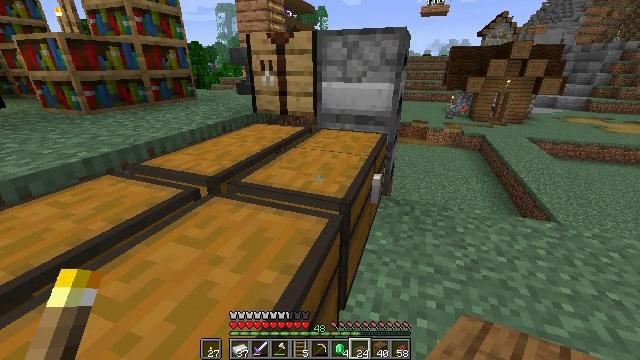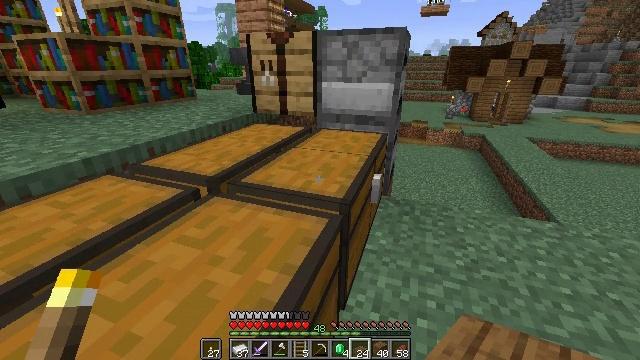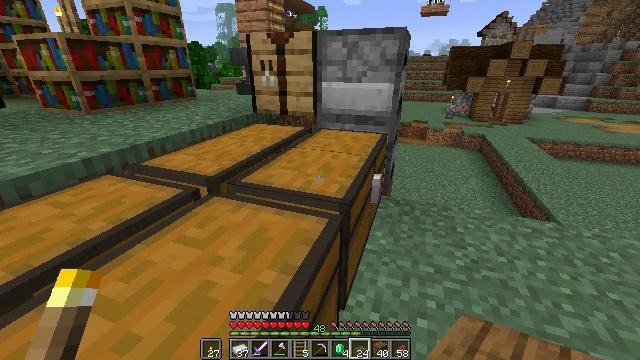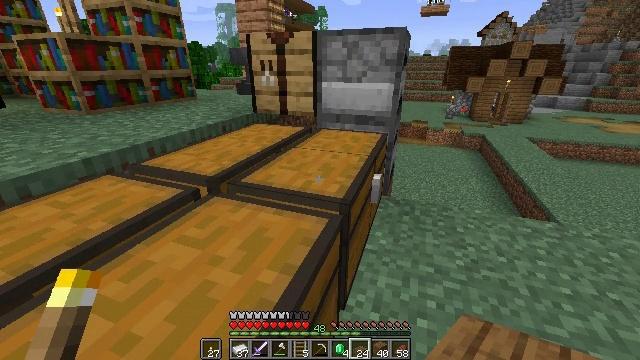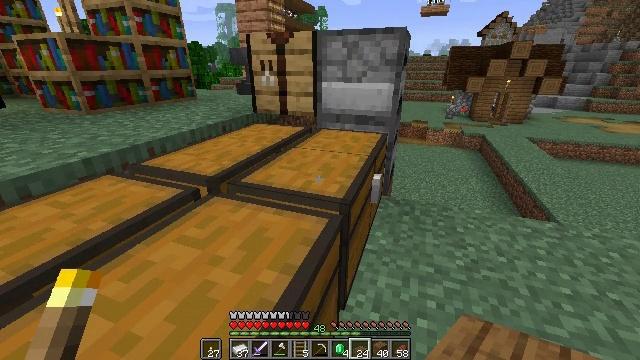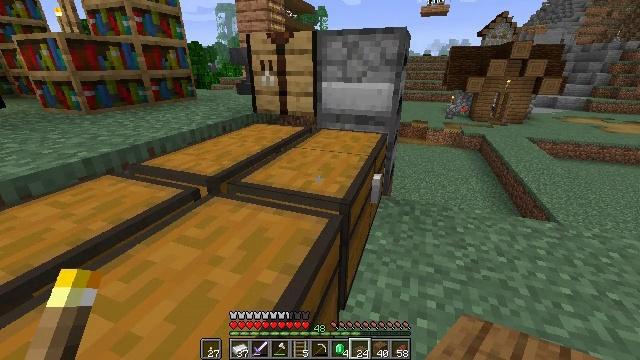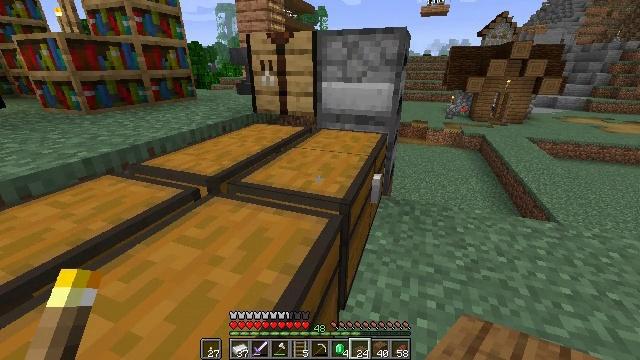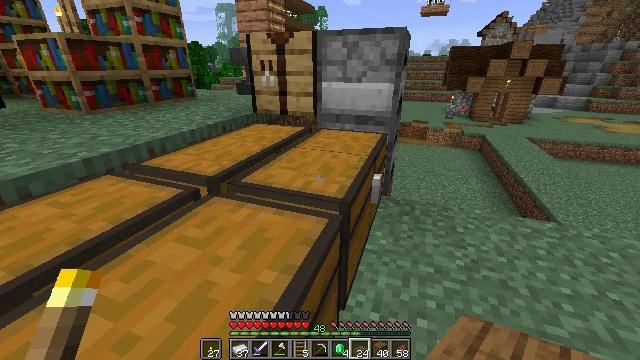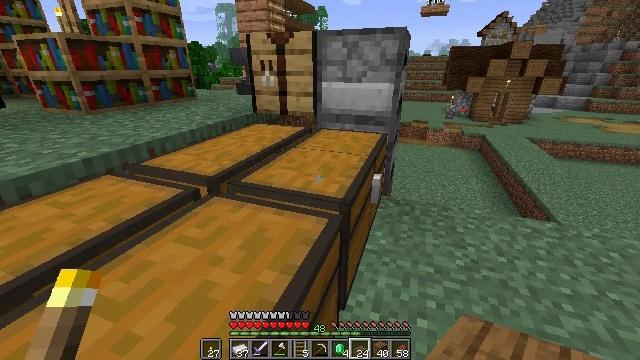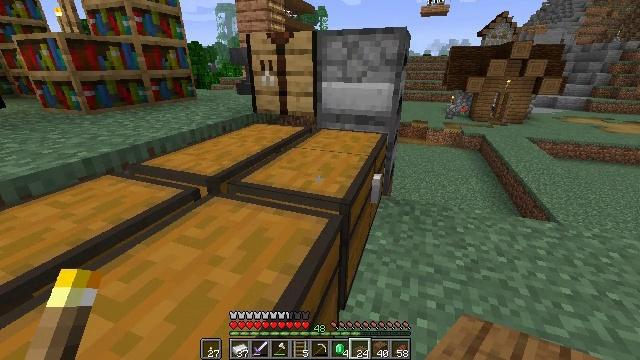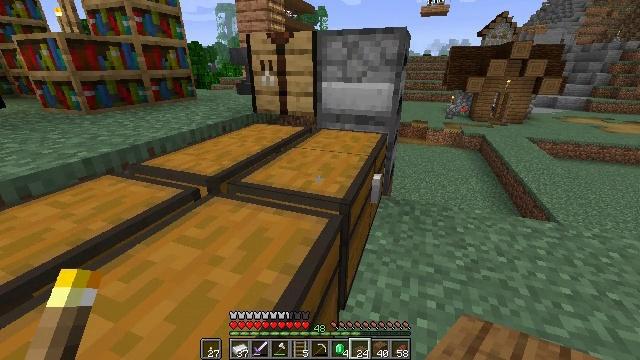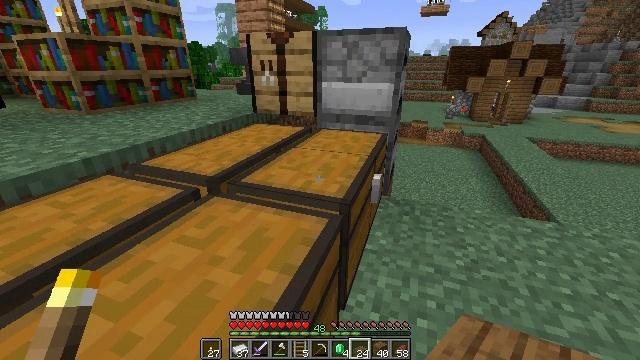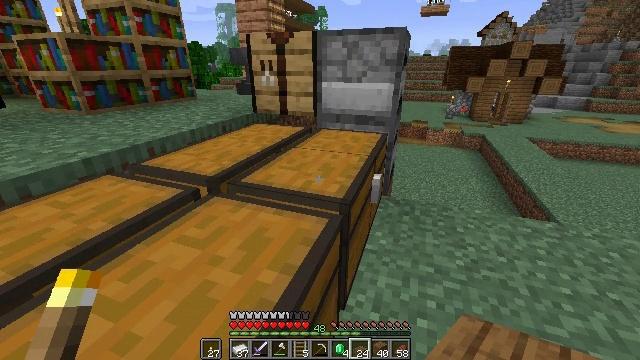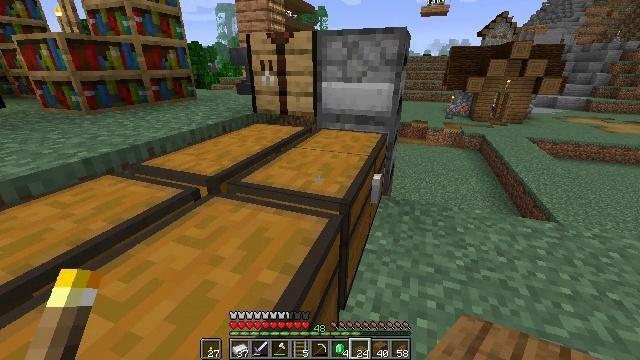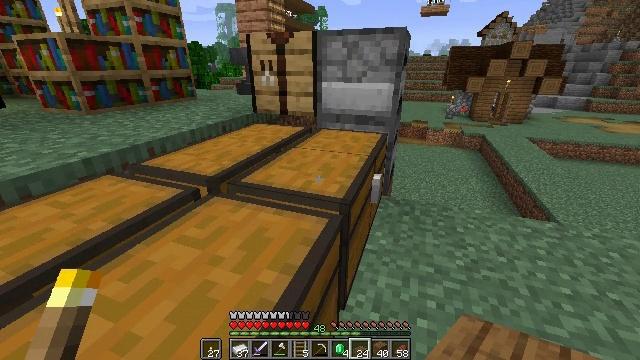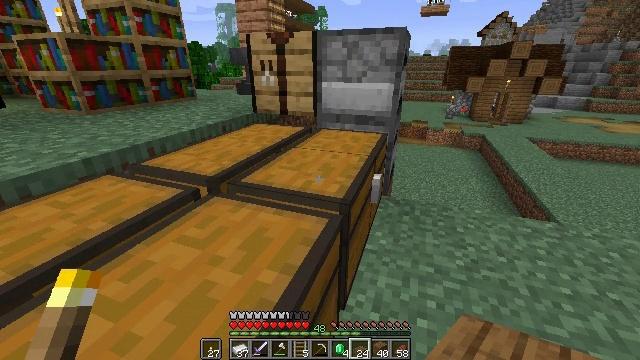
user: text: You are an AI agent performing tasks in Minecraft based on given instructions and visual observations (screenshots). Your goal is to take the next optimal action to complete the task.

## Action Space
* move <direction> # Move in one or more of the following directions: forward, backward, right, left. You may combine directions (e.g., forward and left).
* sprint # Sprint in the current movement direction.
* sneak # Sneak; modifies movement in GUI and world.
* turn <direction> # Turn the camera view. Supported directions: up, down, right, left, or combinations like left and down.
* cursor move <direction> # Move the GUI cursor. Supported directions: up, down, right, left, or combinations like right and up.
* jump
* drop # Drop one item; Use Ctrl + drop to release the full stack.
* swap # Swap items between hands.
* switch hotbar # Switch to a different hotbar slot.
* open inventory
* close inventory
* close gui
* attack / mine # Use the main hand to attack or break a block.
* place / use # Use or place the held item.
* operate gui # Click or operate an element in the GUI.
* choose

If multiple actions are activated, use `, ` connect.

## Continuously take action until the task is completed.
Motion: motion action
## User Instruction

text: Remove a spruce slab from the inventory.
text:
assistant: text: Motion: no_op
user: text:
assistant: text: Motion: no_op
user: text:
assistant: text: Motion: no_op
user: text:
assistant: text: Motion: no_op
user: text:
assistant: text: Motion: no_op
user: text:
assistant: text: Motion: no_op
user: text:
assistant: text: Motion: no_op
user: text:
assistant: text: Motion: no_op
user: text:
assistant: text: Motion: no_op
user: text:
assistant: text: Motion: no_op
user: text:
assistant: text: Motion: no_op
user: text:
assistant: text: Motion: no_op
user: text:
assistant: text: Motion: no_op
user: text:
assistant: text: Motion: no_op
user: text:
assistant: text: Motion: no_op
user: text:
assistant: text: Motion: no_op
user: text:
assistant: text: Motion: no_op
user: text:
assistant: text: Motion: no_op
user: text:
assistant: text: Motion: no_op
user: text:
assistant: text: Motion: no_op
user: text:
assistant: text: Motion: no_op
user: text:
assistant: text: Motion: no_op
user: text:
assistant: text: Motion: no_op
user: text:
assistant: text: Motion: no_op
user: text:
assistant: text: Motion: no_op
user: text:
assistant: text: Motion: no_op
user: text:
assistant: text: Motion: no_op
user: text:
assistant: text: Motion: no_op
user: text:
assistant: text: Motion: no_op
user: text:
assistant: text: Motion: no_op